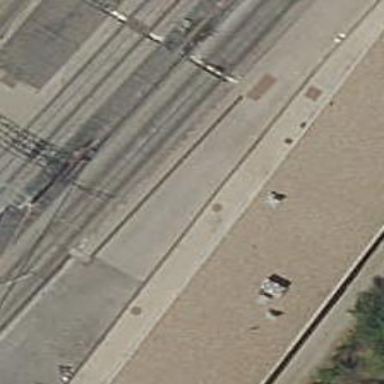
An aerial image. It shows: Rail yard with electrified contact lines for railway operations.